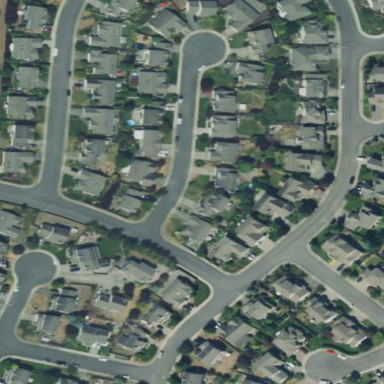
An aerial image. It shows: Residential neighbourhood consisting of single-family homes.